Aerial crown-view tile of a tropical tree (Barro Colorado Island, Panama), acquired 20250818:
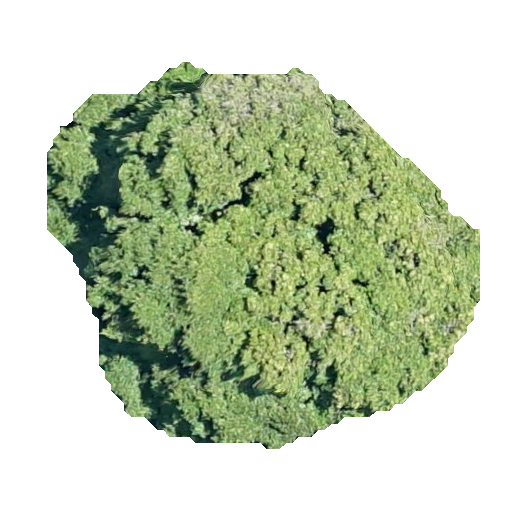
Species: Prioria copaifera
GBIF accepted scientific name: Prioria copaifera
Crown area: 174.653 m²